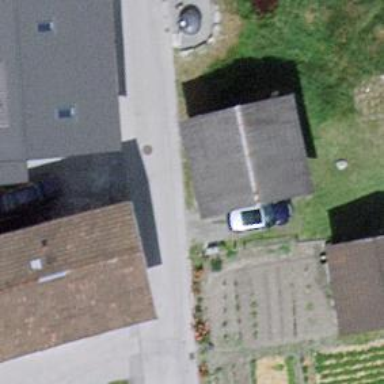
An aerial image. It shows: Barn.